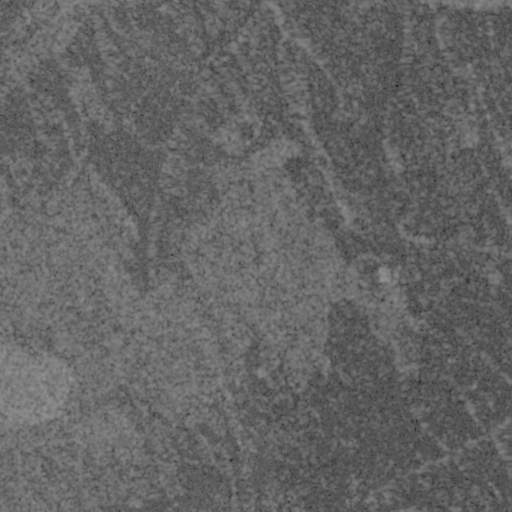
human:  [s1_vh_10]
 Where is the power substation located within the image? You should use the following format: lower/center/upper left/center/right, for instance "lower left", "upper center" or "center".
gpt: The power substation is located in the center right of the image.
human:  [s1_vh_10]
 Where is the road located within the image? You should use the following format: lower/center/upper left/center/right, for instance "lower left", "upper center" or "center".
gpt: There is no road in the image.

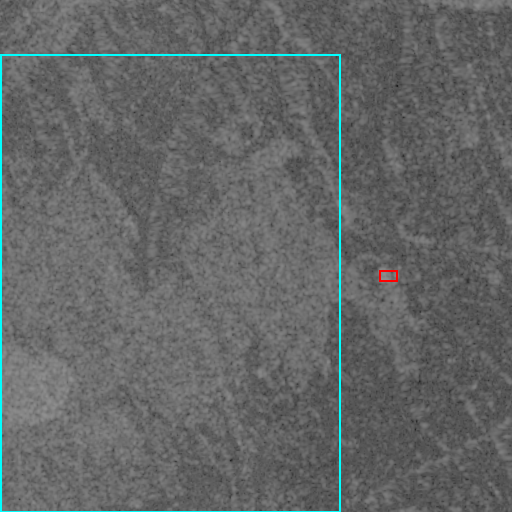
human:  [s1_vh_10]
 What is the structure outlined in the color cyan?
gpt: The structure outlined in cyan is a crop field.
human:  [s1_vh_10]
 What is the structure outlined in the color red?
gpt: The structure outlined in red is a power substation.
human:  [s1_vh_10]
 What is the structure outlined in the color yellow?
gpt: There is no yellow outline.